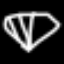
Label: diamond